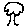
Label: tree